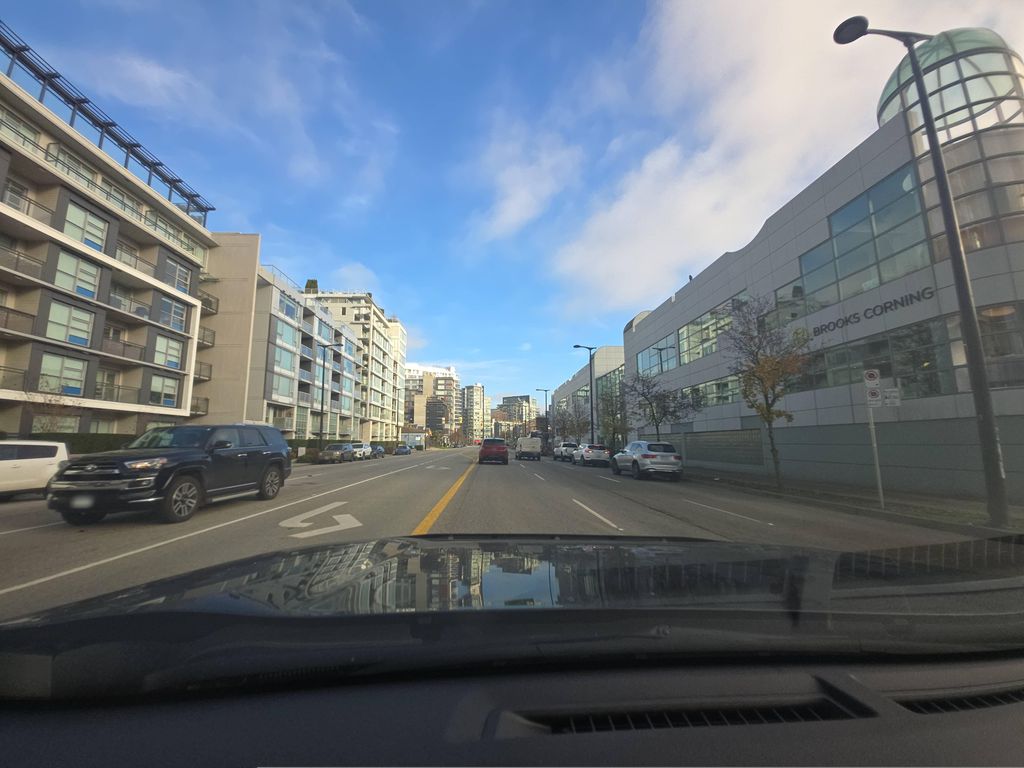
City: vancouver